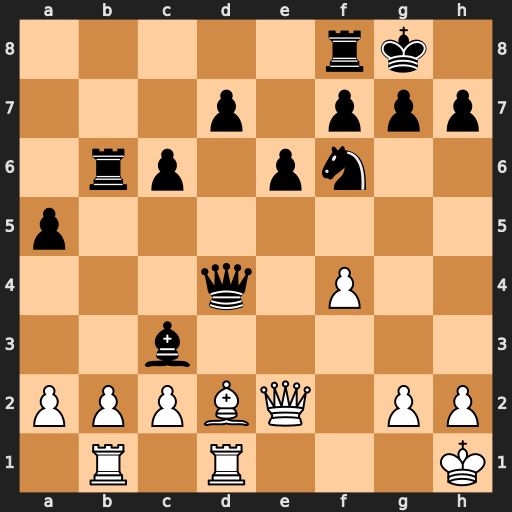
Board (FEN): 5rk1/3p1ppp/1rp1pn2/p7/3q1P2/2b5/PPPBQ1PP/1R1R3K
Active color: w
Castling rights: -
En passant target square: -
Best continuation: bxc3 Qc5 Be3 Rxb1 Bxc5